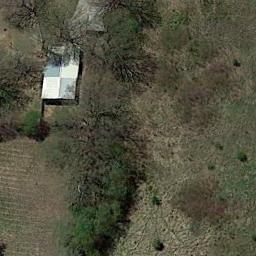
Label: residential